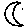
Label: moon